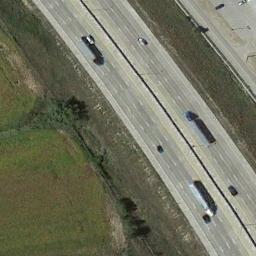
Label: freeway